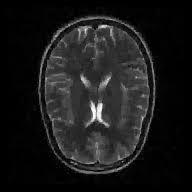
Label: notumor